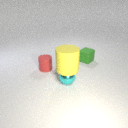
small cyan metal sphere to the left of small green rubber cube